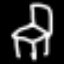
Label: chair